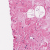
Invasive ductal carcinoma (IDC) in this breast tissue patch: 0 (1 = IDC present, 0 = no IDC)